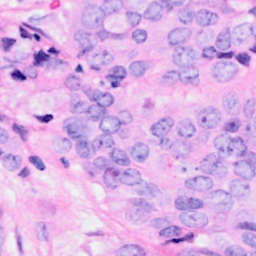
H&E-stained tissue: Breast